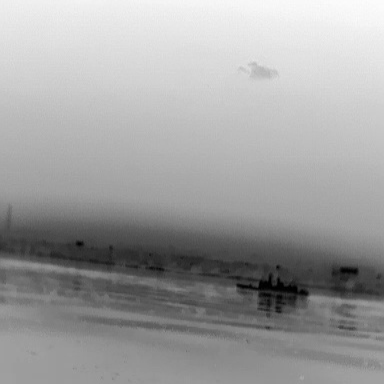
There is a warship in the infrared image.